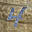
Label: 4